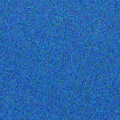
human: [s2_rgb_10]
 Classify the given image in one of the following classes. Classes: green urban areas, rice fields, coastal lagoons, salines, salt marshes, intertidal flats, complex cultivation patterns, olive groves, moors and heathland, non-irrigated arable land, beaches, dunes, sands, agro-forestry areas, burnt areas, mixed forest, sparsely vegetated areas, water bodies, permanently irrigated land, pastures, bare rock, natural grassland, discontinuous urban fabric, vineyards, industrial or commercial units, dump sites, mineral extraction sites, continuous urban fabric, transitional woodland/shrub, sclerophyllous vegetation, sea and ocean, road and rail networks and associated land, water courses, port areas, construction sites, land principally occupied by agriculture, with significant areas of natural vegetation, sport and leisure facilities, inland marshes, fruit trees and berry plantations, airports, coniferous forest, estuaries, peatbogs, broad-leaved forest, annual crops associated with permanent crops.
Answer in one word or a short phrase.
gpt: sea and ocean